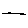
Label: line